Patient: sex F, age 46
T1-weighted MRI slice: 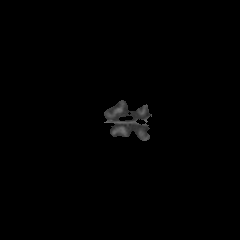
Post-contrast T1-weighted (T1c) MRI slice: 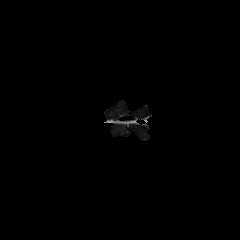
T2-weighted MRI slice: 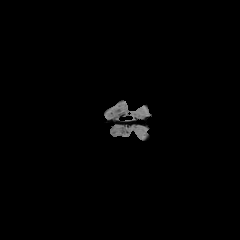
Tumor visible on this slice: no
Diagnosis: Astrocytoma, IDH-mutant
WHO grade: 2